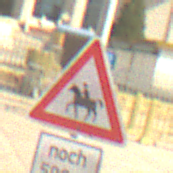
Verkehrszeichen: ReiterRechts
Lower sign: LaengeEinerStrecke3
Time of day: MorningAfternoon
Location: Outdoor (Suburban)
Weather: Clear
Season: NotSpecified
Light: Natural